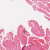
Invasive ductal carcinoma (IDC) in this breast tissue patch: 0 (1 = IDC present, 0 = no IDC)